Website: crate-barrel
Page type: billing-address
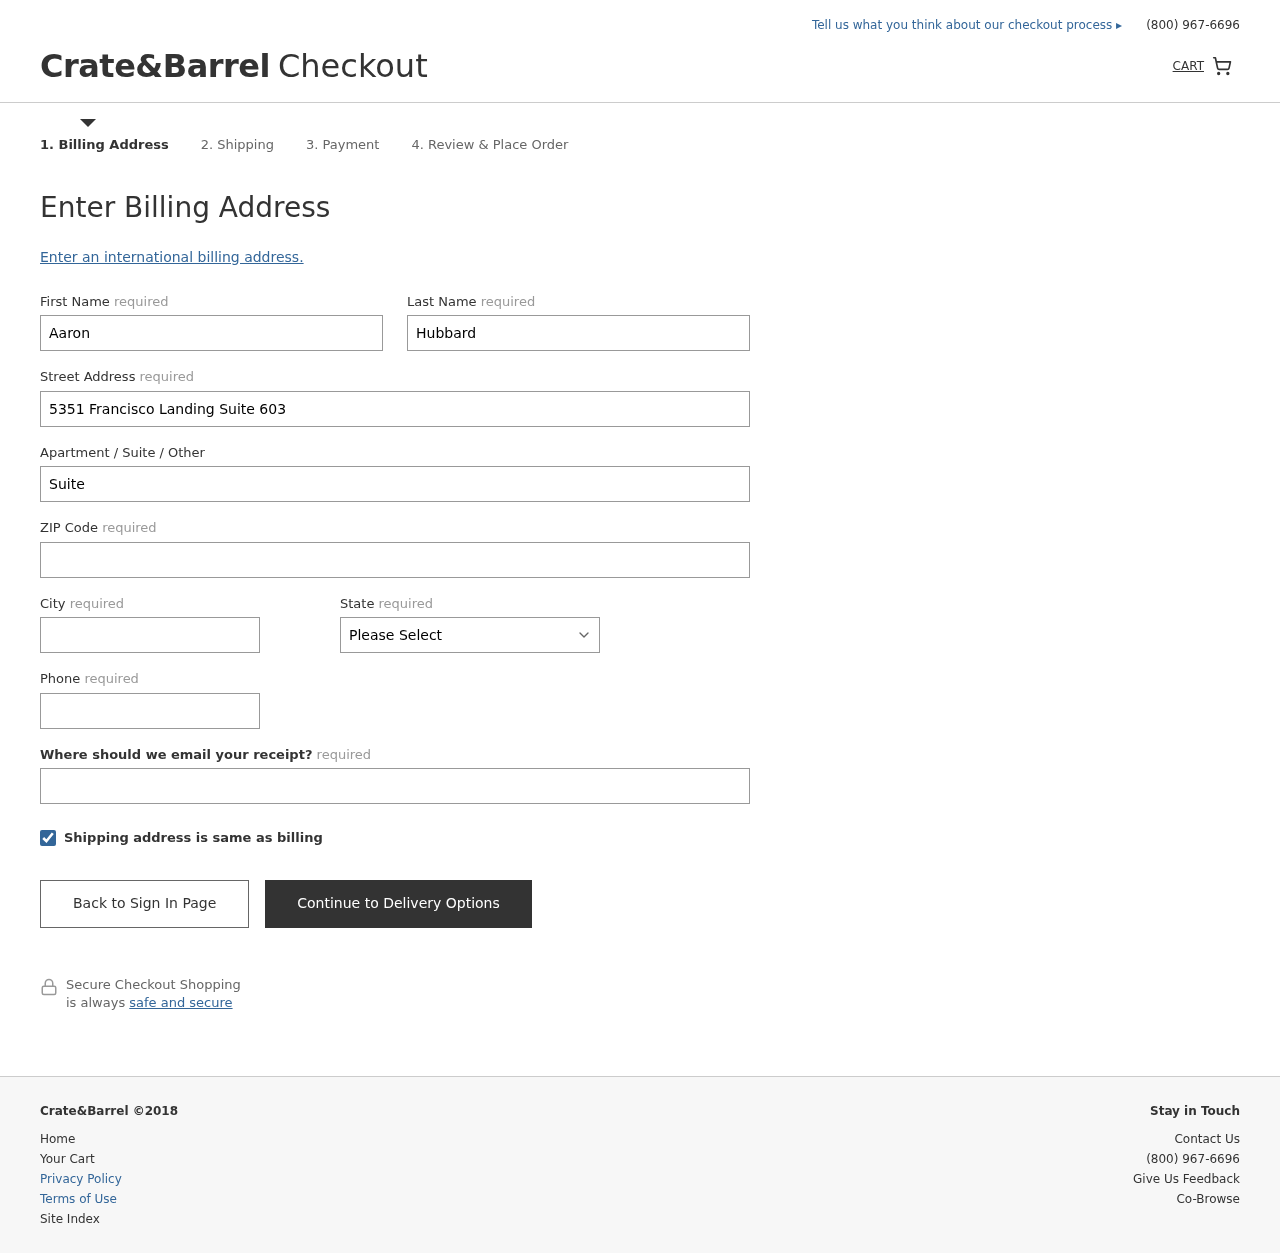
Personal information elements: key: PII_STATE
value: Missouri
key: PII_FIRSTNAME
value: Aaron
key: PII_LASTNAME
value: Hubbard
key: PII_STREET
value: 5351 Francisco Landing Suite 603
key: PII_STREET2
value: Suite 594
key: PII_POSTCODE
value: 80471
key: PII_CITY
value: East Jessicamouth
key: PII_PHONE
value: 9973529771
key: PII_EMAIL
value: aaron.hubbard@hotmail.com